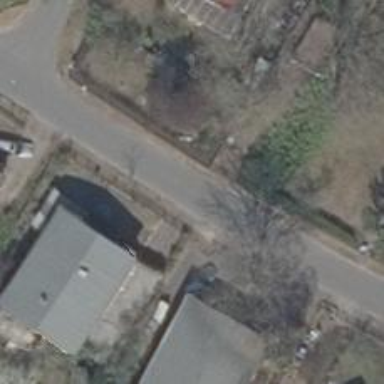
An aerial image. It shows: Residential road.